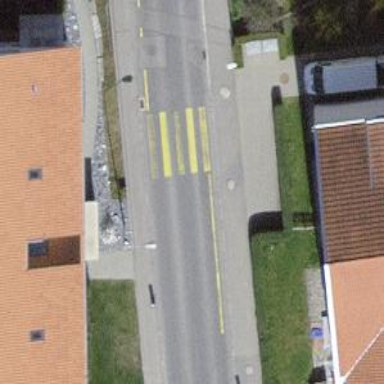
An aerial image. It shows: Uncontrolled zebra crossing on the road.